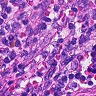
Metastatic tissue present: no